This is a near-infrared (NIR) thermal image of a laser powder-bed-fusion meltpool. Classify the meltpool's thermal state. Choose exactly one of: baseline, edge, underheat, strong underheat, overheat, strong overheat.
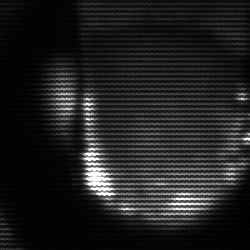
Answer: baseline